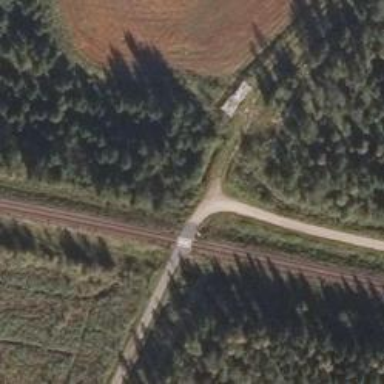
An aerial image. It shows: Continuous rail for railway.